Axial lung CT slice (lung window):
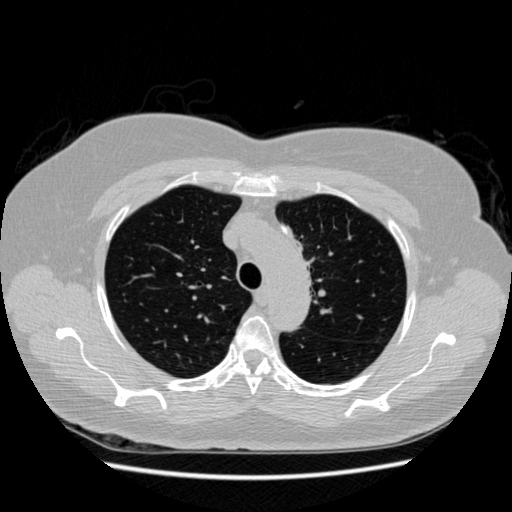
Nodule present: no